Question: Game Rule: Clicking a light toggles itself and its diagonal (upper-left, upper-right, lower-left, lower-right) lights. What is the minimum number of clicks required to turn off all the lights?
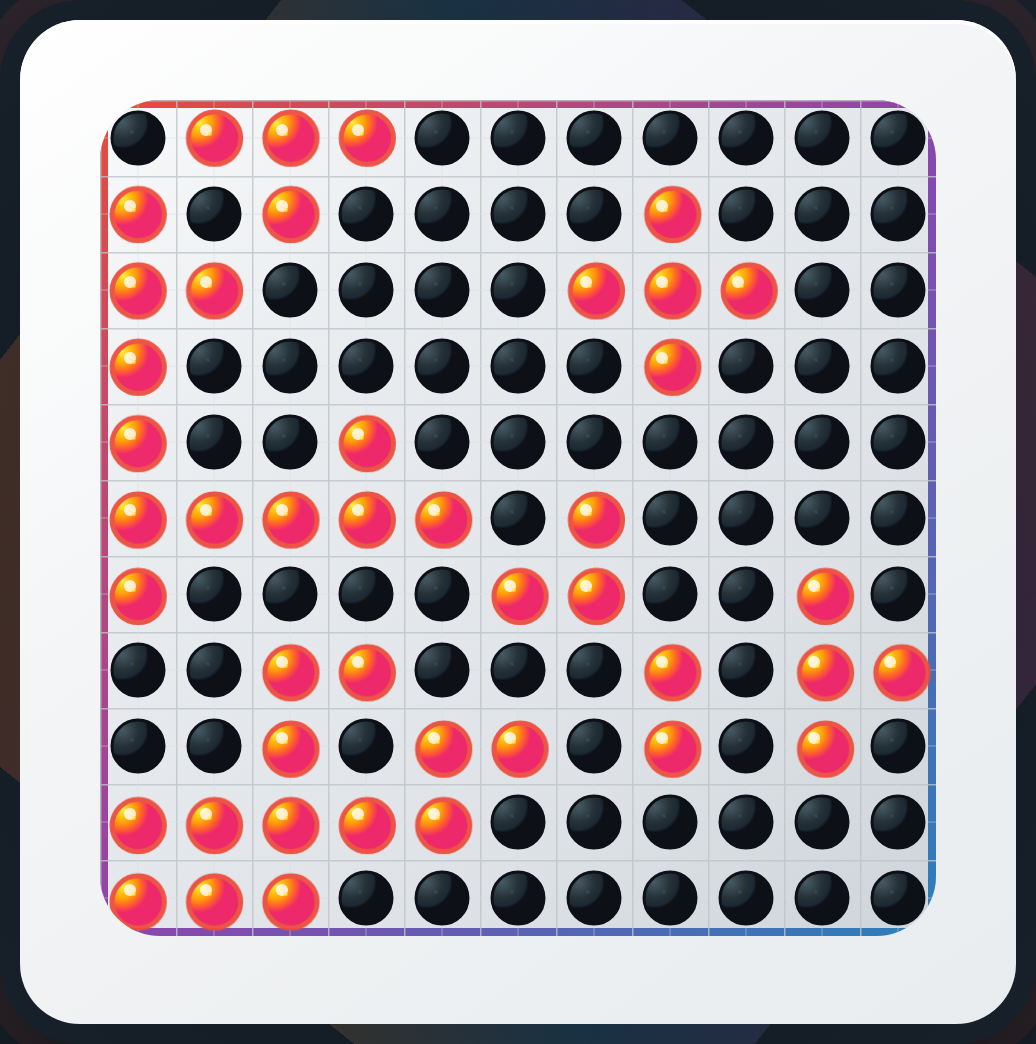
Answer: 12